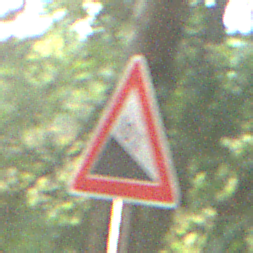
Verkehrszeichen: Gefaelle10
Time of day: SunriseSunset
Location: Outdoor (Suburban)
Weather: Clear
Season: NotSpecified
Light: Natural